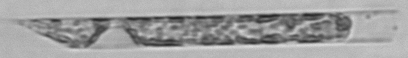
Label: Rhizosolenia